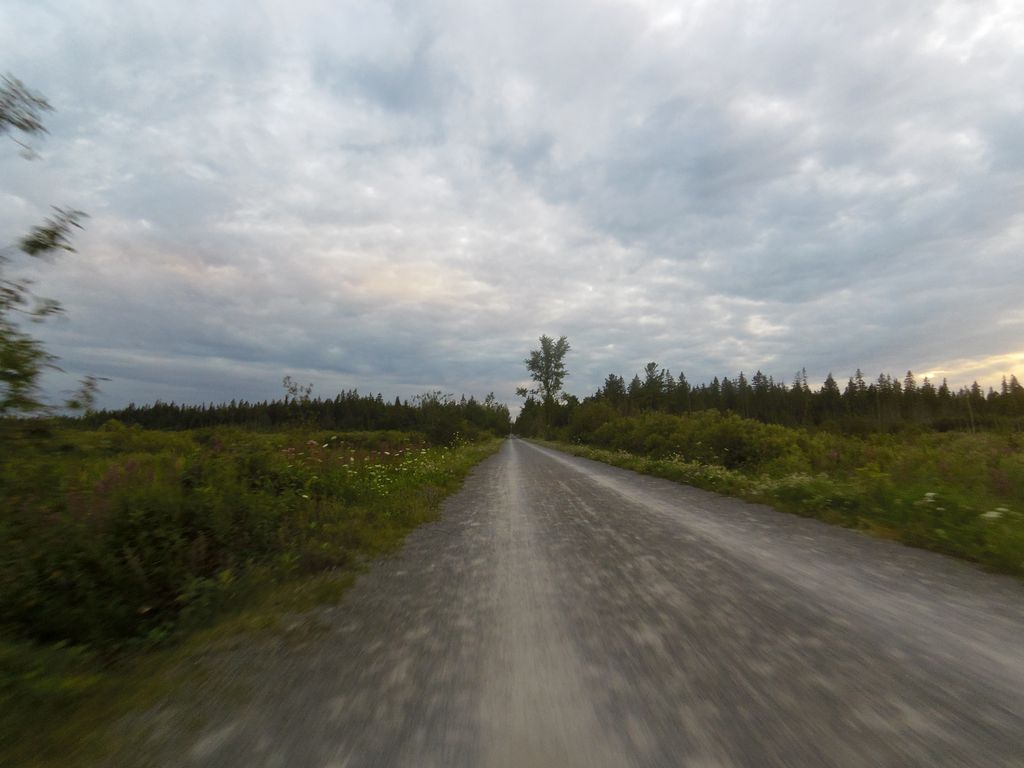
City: ottawa-gatineau